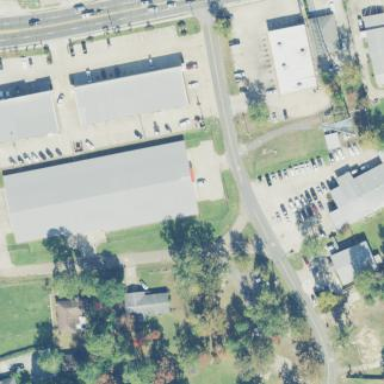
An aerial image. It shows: Storage rental shop located in building.